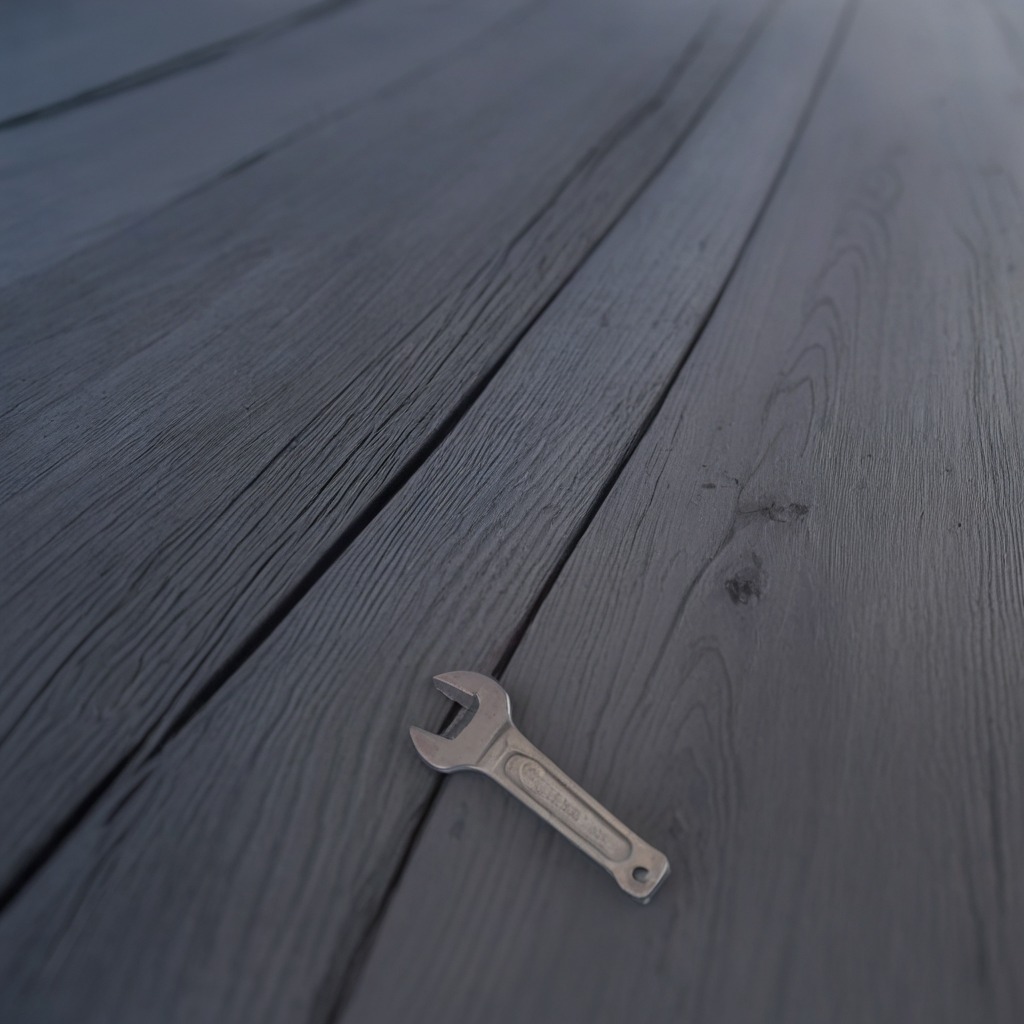
A wrench is lying on a table in a small garage.